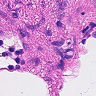
Metastatic tissue present: no